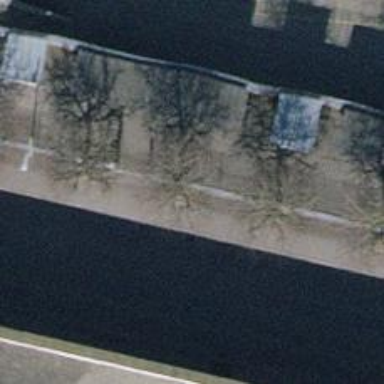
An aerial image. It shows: Avenue of trees.